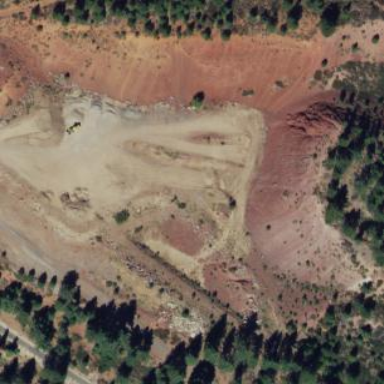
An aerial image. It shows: Quarry area.